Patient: sex M, age 51
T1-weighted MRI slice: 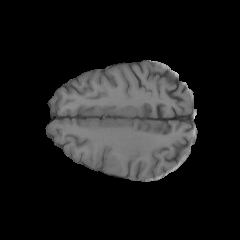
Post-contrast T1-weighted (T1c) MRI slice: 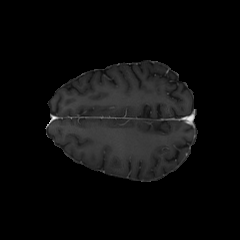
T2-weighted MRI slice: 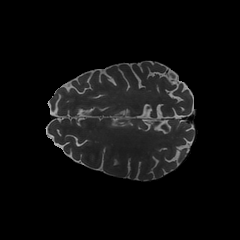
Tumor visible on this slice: no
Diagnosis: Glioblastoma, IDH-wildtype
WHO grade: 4